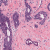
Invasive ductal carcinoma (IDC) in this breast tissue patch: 1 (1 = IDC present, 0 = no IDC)